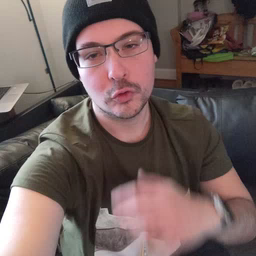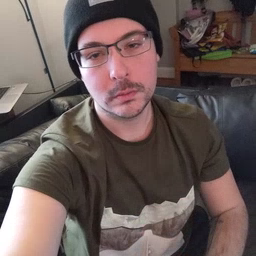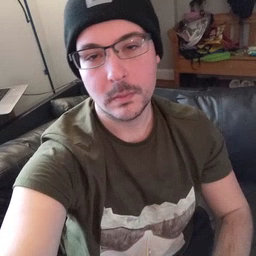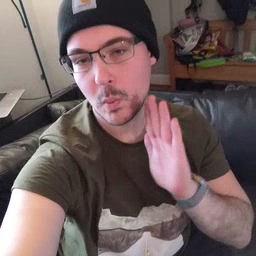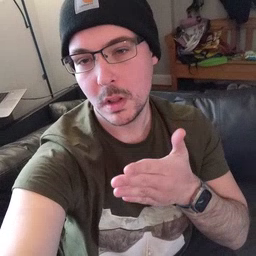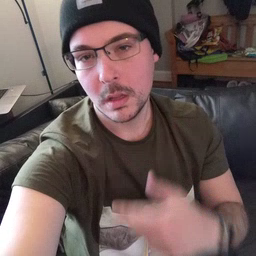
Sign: will